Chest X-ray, AP view. Patient: 48 years old, sex M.
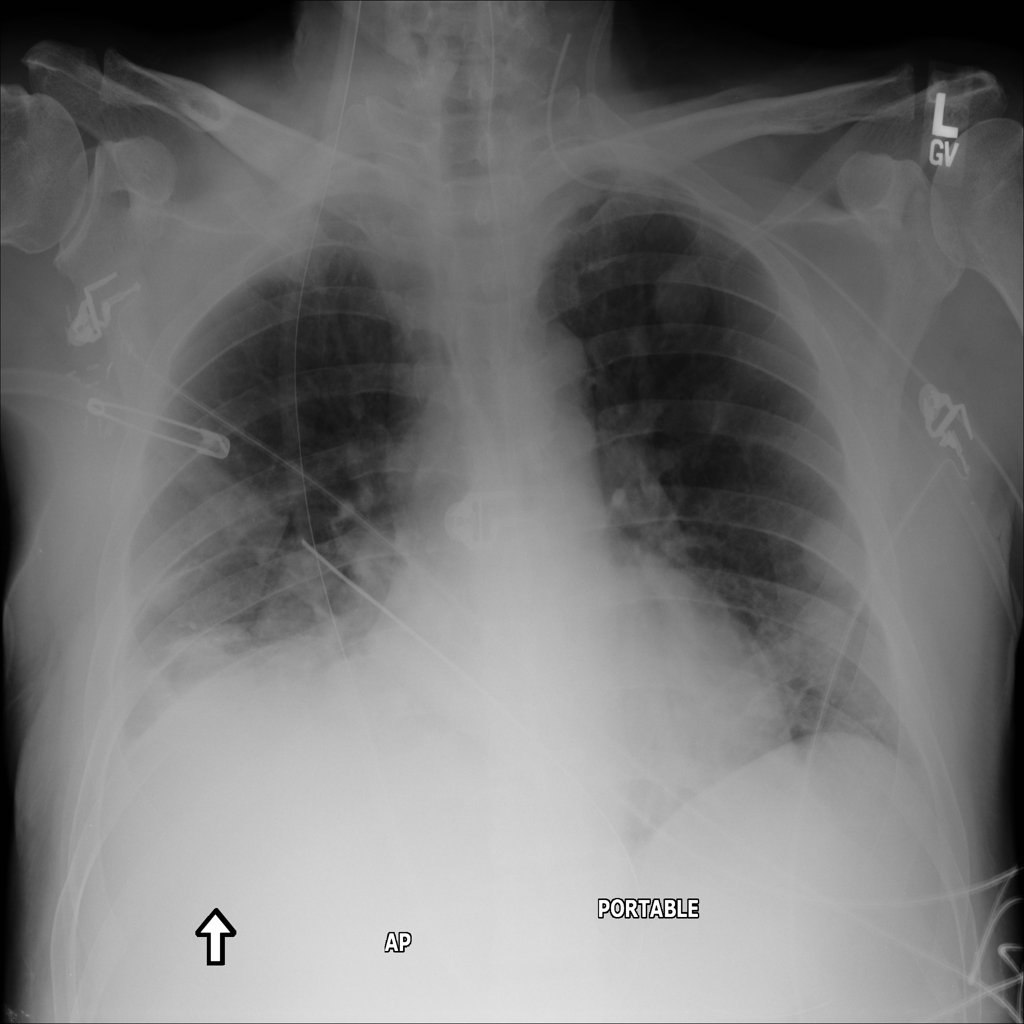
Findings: Atelectasis, Infiltration, Nodule